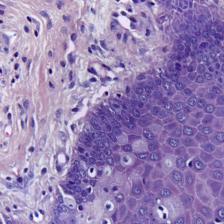
Diagnosis: Normal